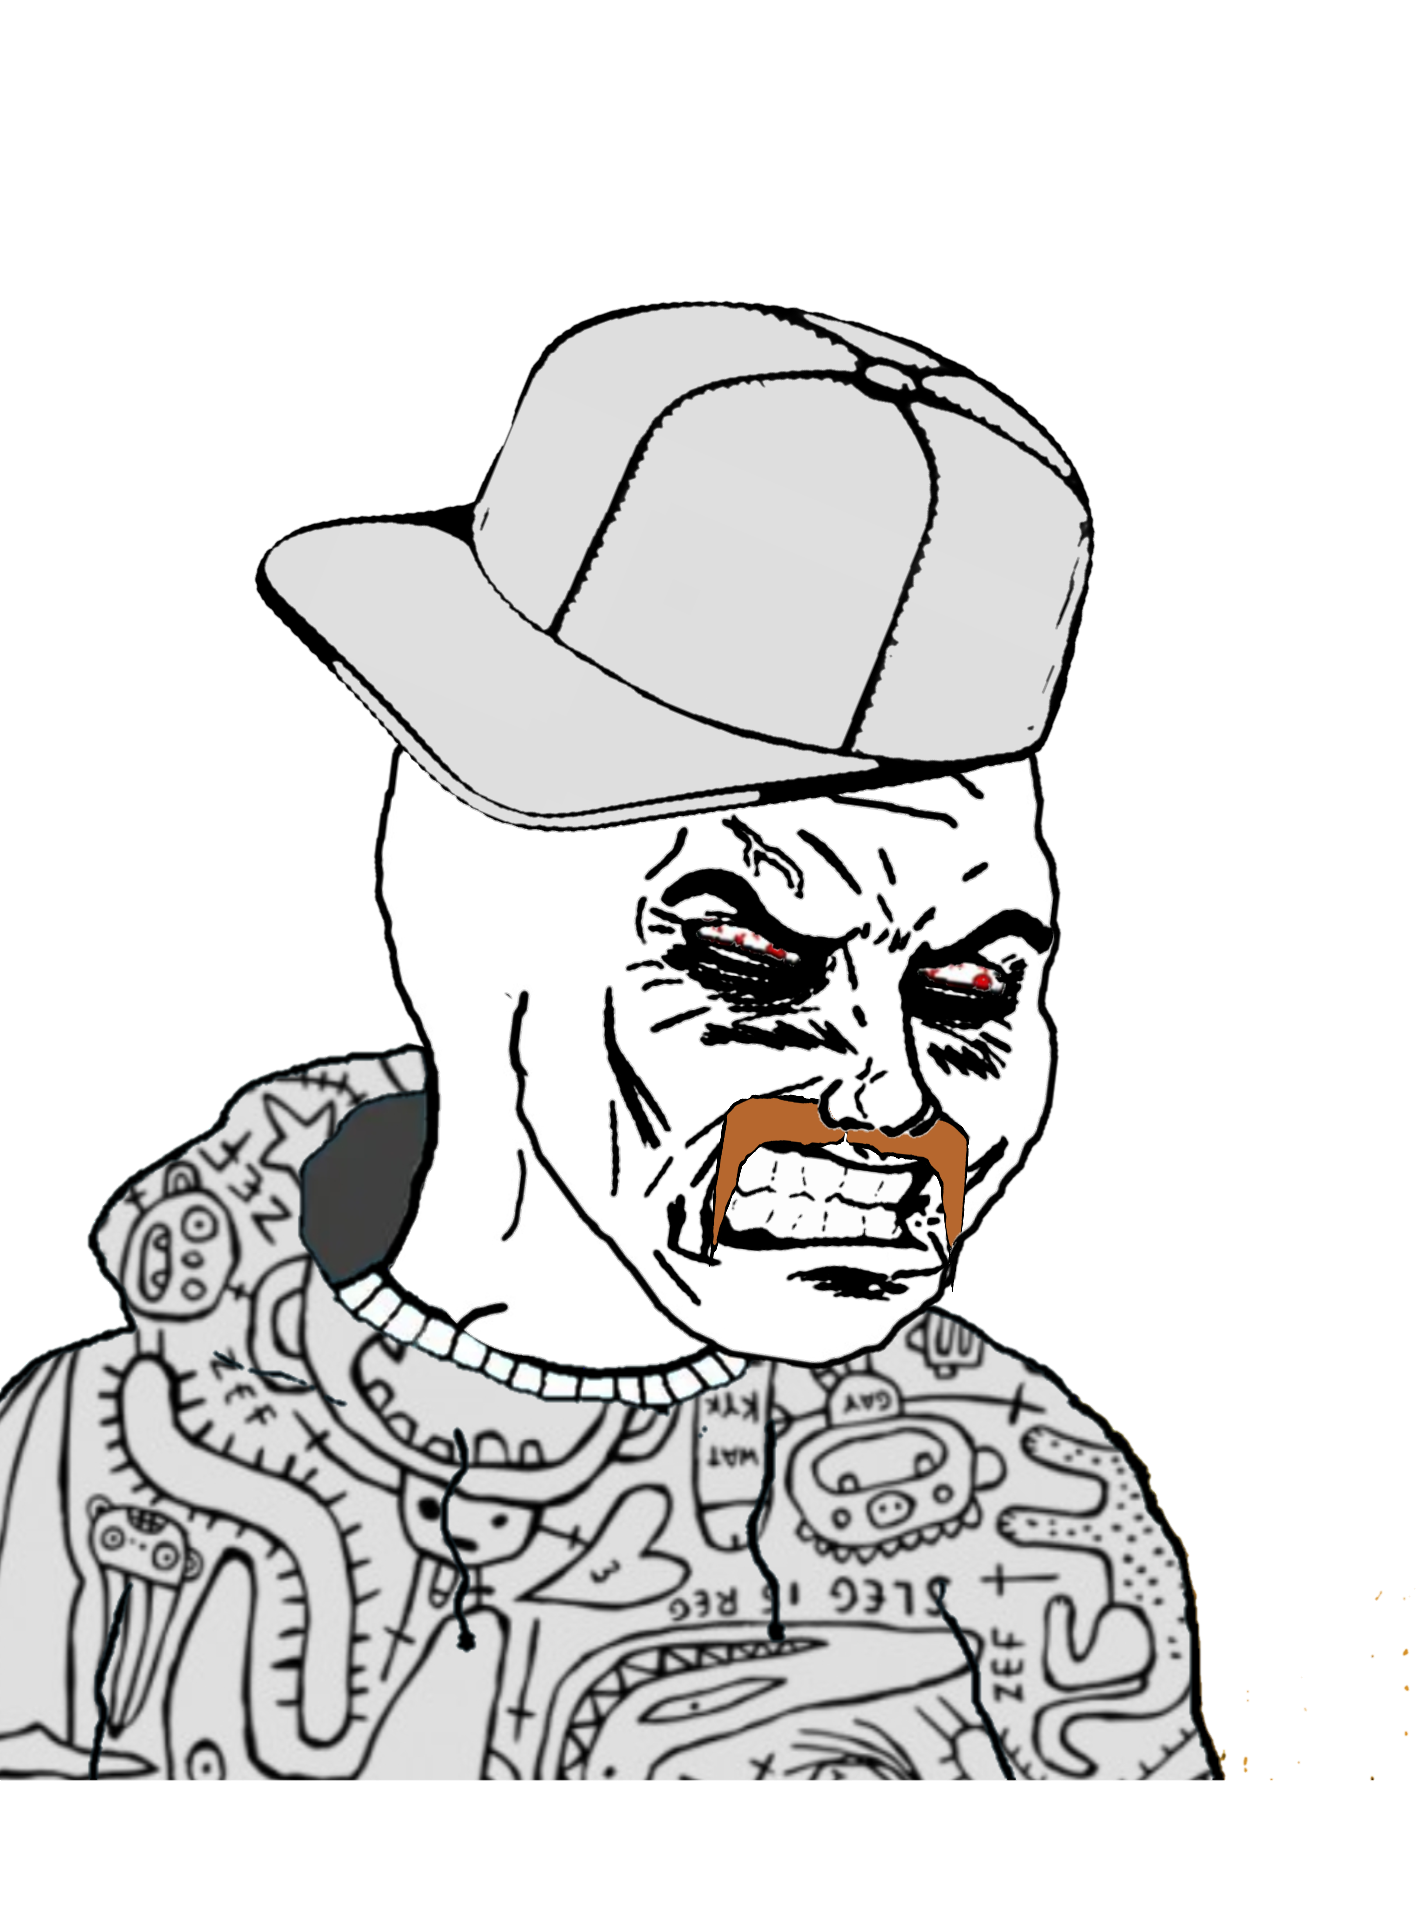
Label: 5_Rage